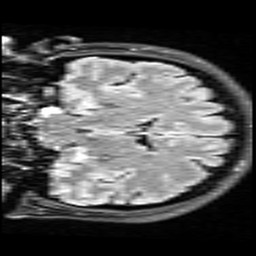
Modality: FLAIR
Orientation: coronal
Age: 41
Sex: female
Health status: healthy
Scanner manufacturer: siemens
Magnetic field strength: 3 T
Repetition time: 9 s
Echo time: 0.088 s